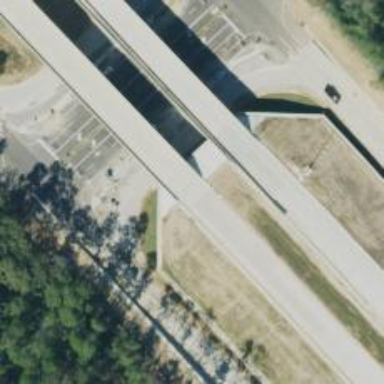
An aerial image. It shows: Motorway bridge.